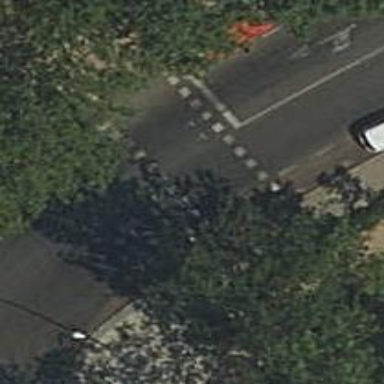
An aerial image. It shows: Crossing on the footway with traffic signals.